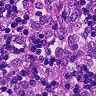
Metastatic tissue present: yes